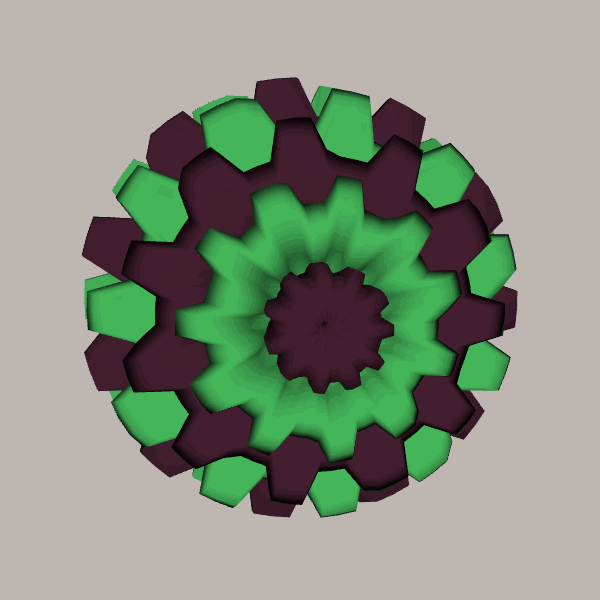
Background: light